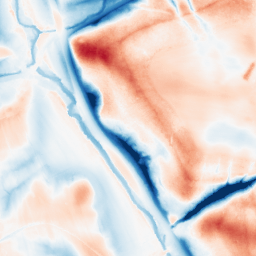
Category: classical
Decomposition family: uniform
Decomposition parameters: size: 50
Upsampling method: regularized
Upsampling parameters: scale: 4
lambda_reg: 0.001
Upsampling scale: 4